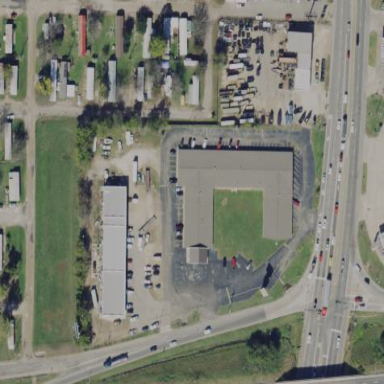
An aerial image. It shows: Motel building.